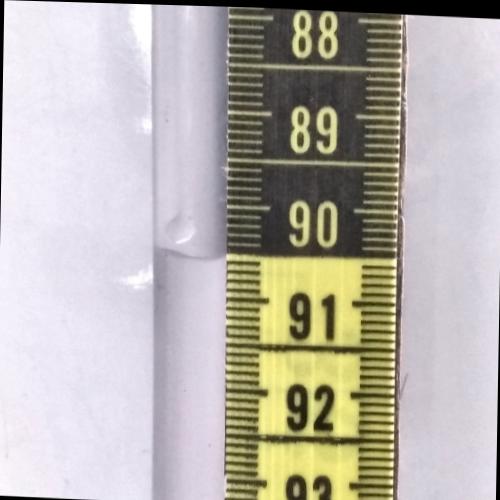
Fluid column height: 90.6 cm